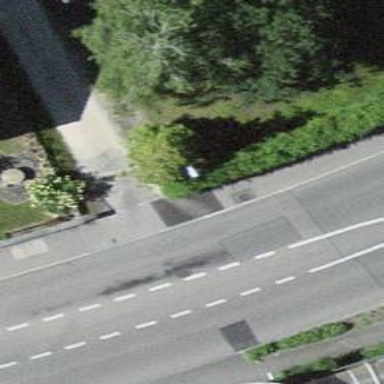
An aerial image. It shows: Bus stop with platform for public transport.